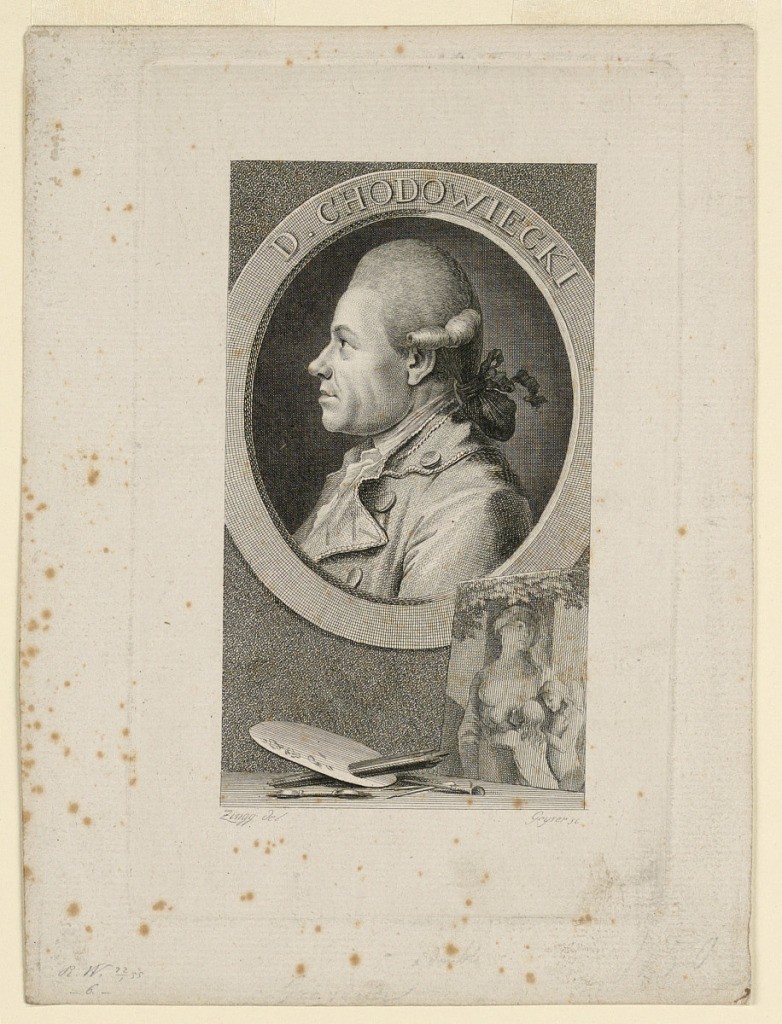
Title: Portrait of Daniele Chodoiecki, Frontispiece for "Neue Bibliotheh der scönen Wissenschaften," Leipzig, Germany, 1780
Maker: Christian Gottlieb Geyser, German, 1742 - 1803
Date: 1779–1780
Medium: Stipple and line engraving with etching on paper
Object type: Print
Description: Portrait of Daniel Chodowiecki (1726-1801), frontispiece in Neue Bibliotheh der schönen Wissenschaften, Leipzig, 1780